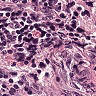
Metastatic tissue present: no